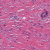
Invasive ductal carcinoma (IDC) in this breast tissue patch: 0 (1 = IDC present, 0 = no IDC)